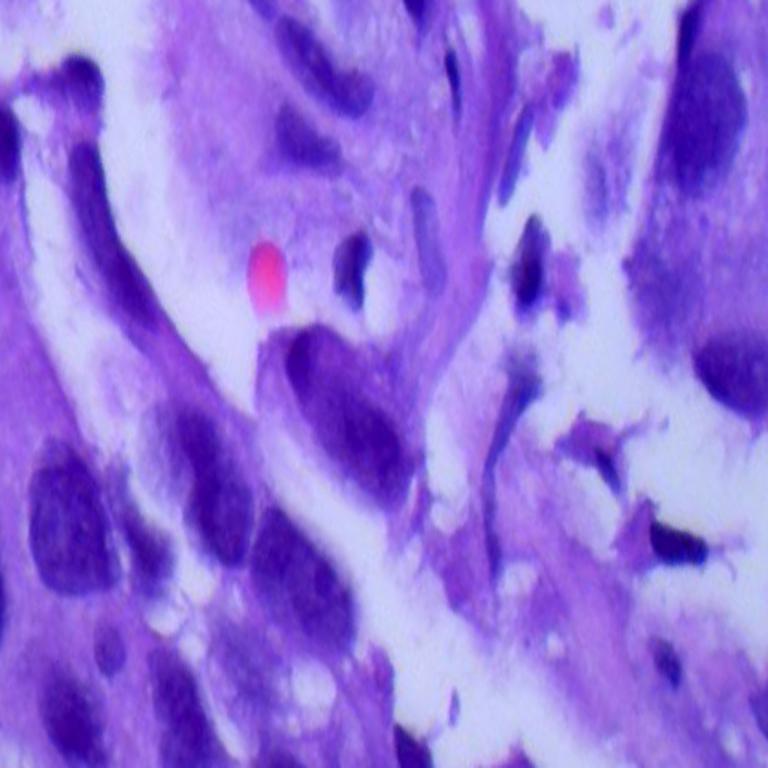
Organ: lung
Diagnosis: adenocarcinomas